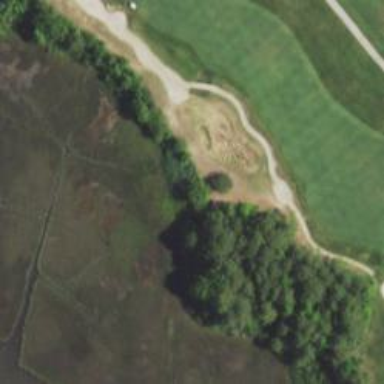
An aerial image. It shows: Sandy area is golf bunker.